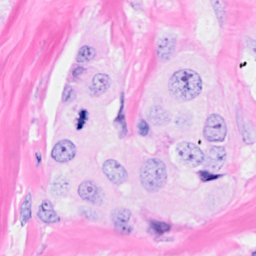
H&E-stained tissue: Breast